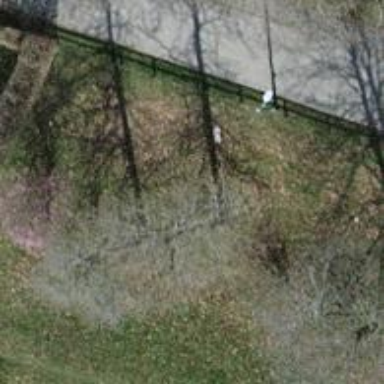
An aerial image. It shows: Garden with deciduous broadleaved trees.